Field crop: maize
Growth stage: 1
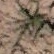
Species: salsola